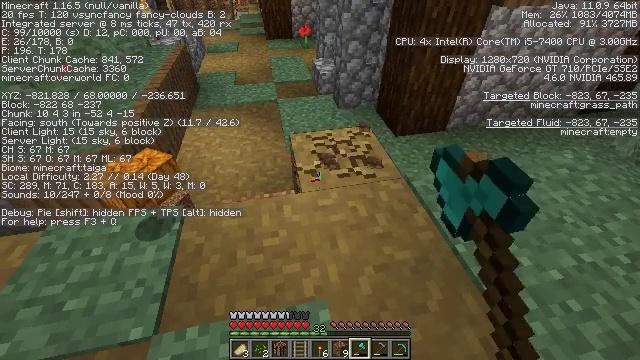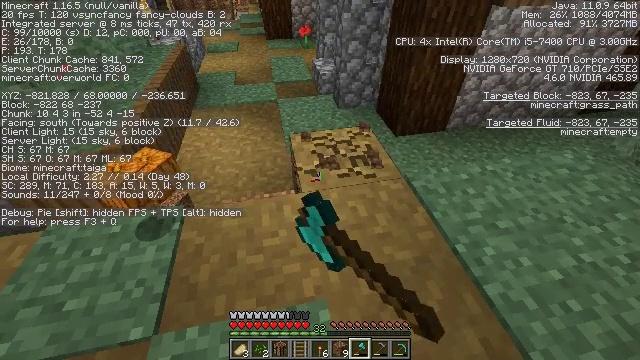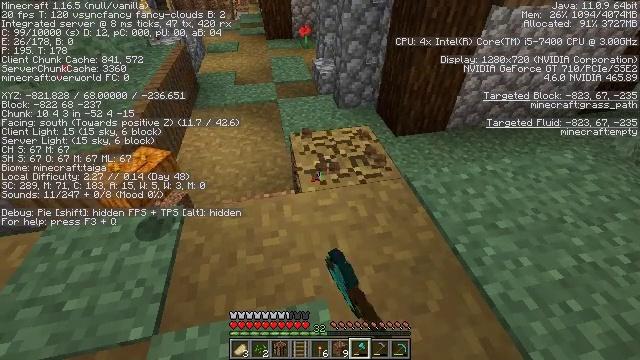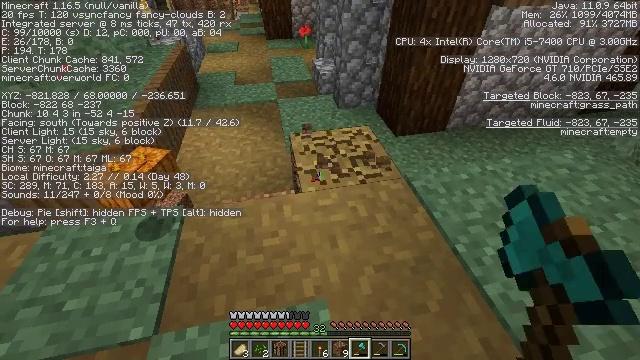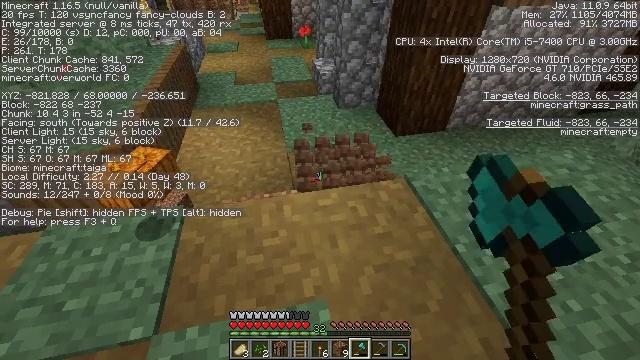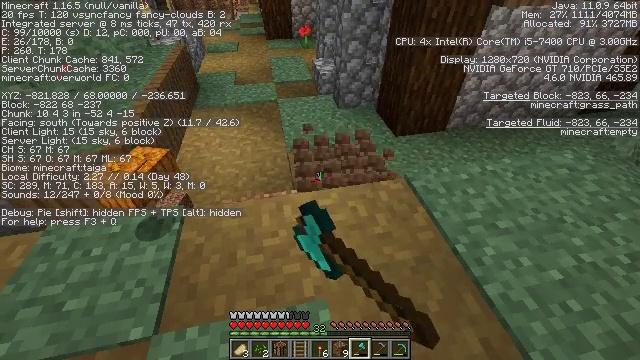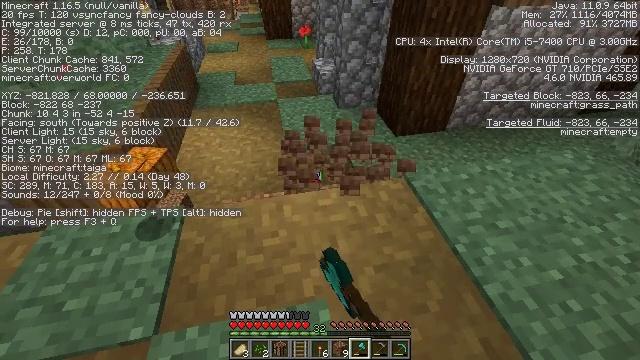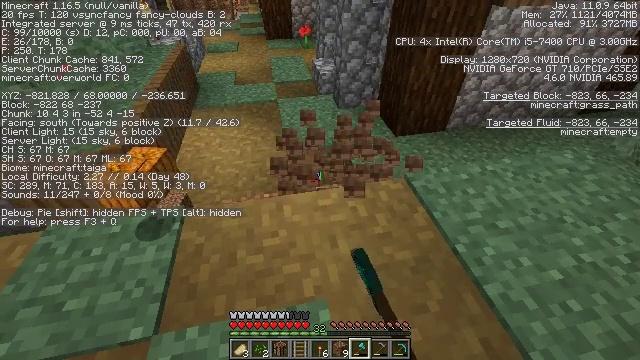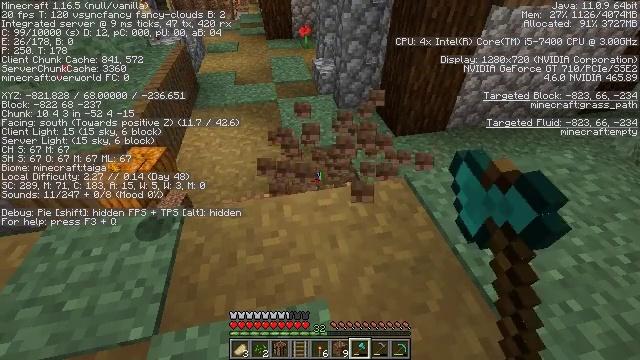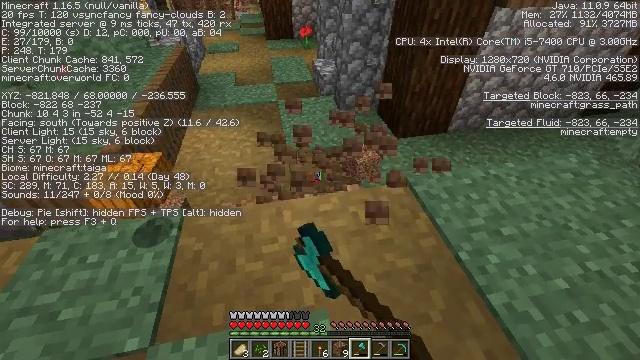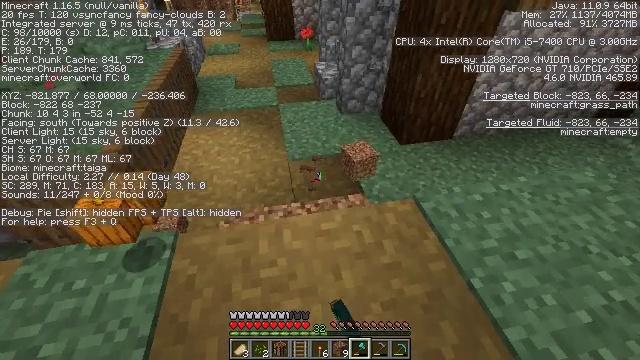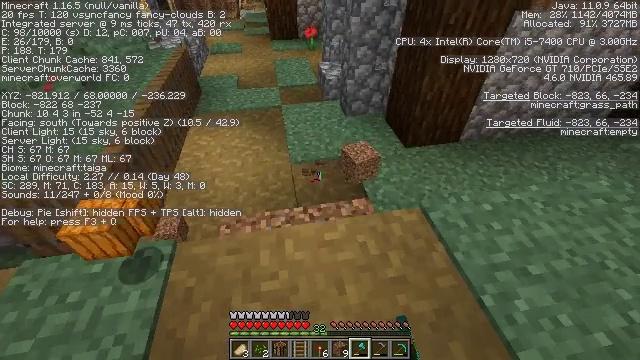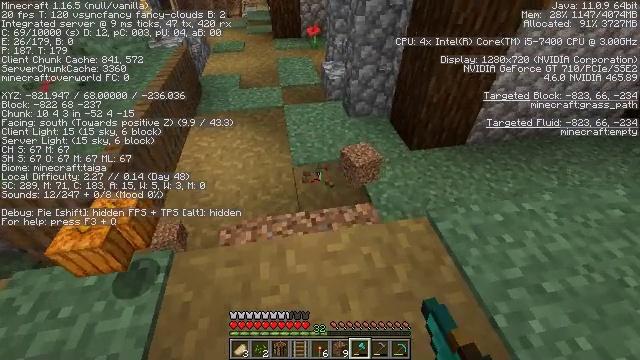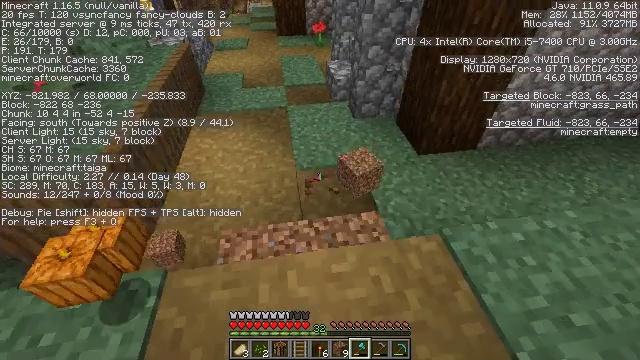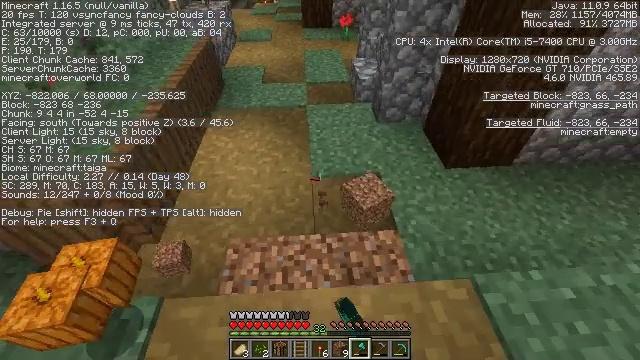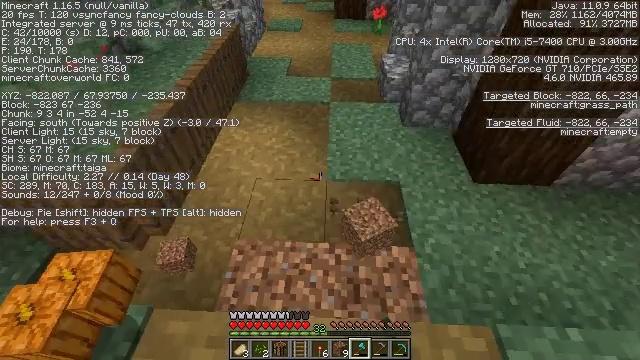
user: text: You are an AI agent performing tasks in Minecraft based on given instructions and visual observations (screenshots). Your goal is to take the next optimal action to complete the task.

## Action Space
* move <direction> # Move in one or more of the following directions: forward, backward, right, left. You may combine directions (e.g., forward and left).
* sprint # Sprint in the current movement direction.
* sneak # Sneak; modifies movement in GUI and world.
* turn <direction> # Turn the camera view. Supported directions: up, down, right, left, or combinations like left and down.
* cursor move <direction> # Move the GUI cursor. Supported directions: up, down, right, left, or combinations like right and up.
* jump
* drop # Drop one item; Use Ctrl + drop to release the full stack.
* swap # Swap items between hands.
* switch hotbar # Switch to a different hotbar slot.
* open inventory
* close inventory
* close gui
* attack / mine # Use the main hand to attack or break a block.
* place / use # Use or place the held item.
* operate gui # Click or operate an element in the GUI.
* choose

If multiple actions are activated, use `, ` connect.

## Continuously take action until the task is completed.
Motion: motion action
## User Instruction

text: Remove the grass path from the ground.
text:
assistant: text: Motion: attack / mine
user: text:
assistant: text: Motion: attack / mine
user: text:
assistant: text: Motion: attack / mine
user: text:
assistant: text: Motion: attack / mine
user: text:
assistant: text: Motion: attack / mine
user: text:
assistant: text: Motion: attack / mine
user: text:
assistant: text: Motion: attack / mine
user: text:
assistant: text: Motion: attack / mine
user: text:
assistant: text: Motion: move forward, attack / mine
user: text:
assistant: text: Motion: move forward, attack / mine
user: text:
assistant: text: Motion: move forward, attack / mine
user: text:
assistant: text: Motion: move forward, attack / mine
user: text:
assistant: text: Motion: move forward, turn left, attack / mine
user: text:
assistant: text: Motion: move forward, turn left and down, attack / mine
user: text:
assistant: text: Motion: move forward and move right, turn left and down
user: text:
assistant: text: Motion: move forward and move right, turn left and down
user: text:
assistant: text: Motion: move forward and move right, turn left and down
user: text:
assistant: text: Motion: move forward and move right, turn left and down
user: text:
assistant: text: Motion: move forward and move right, turn left and down
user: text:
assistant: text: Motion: move forward and move right, turn left and down
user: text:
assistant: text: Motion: move right, turn left and down
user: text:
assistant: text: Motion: turn left and down, attack / mine
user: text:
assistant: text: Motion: turn left, attack / mine
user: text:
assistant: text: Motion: attack / mine
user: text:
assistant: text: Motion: turn left, attack / mine
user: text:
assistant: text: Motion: turn left, attack / mine
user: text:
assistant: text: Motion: turn left, attack / mine
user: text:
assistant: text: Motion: attack / mine
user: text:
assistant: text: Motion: turn left and up, attack / mine
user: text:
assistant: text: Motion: turn left and up, attack / mine